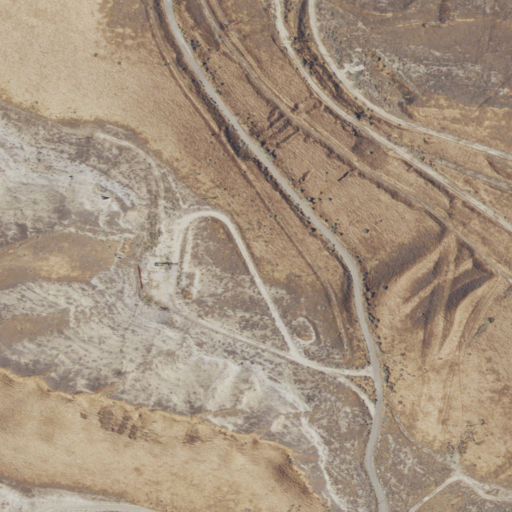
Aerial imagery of mountain in California named La Cuesta containing grassland, shrub, open development, low intensity development, and high intensity development